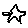
Label: star